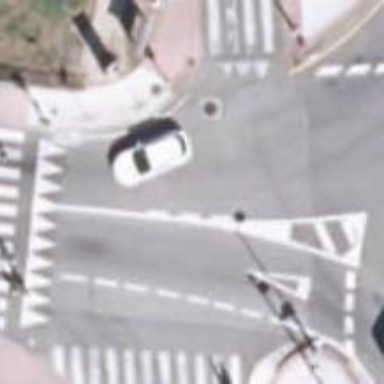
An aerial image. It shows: Pedestrian road.